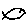
Label: fish